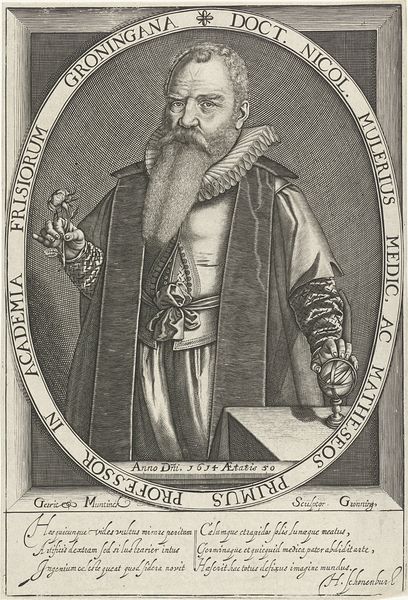
Titel: Portret van Nicolaas Mulerius
Künstler: Gerrit Muntinck
Standort: Amsterdam
Institution: Rijksmuseum
Schlagwörter: mann, weiß, blume, schwarz, tisch, zeichnung, gürtel, rose, hochformat, bart, bärtig, kragen, vollbart, bildnis, halskrause, niederlande, portrait, mantel, adel, oval, schrift, graphik, collar, dick, old, robe, print, plant, druck, druckgraphik, radierung, beschriftung, kugel, proträt, medizin, krause, buchdruck, talar, flower, man, gelehrter, kupferstich, globus, black and white, graustufen, welt, etching, beard, old man, akademie, doktor, weltkugel, mediziner, inscription, universität, professor, engraving, pencil, globe, doctor, medic, 1600, bartträger, wagenradkragen, proffessor, 1654, groningana, mulerius, 귀족, 권위, 남자, holding flower, doct., doct. nicol. muleruius